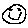
Label: smiley face